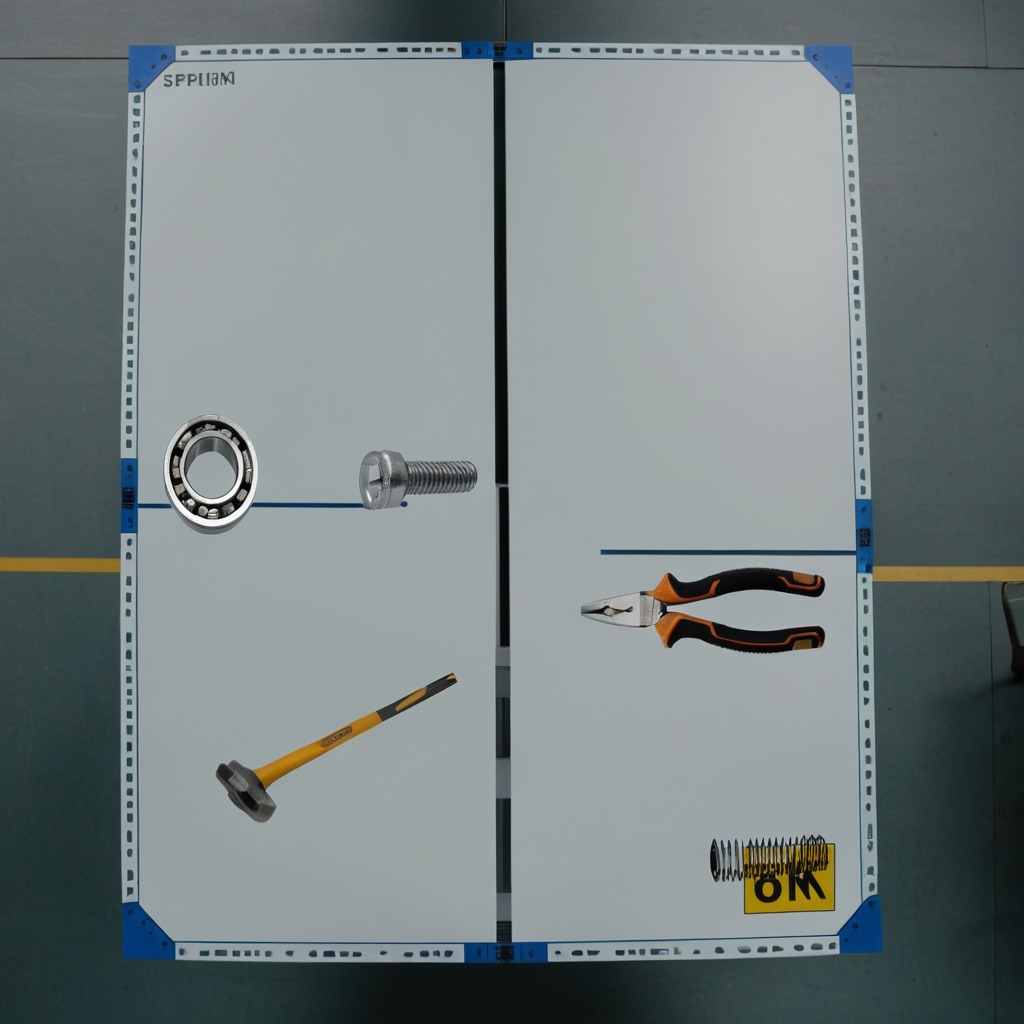
A ball bearing, a hammer, a machine screw, pliers, and a coiled metal spring are lying on the toolbox surface.